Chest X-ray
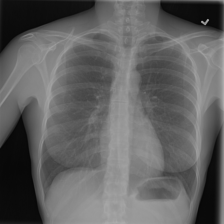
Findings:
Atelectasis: negative
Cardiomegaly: negative
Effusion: negative
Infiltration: negative
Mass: negative
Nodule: negative
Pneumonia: negative
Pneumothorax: negative
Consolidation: negative
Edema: negative
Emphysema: negative
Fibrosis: negative
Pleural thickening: negative
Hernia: negative